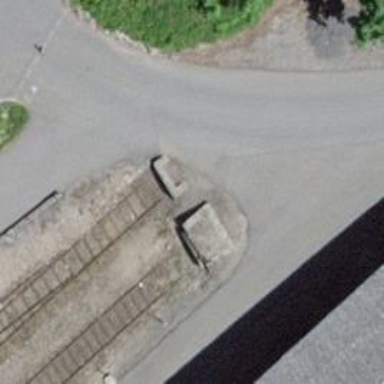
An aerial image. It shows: Railway buffer stop.